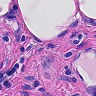
Metastatic tissue present: yes